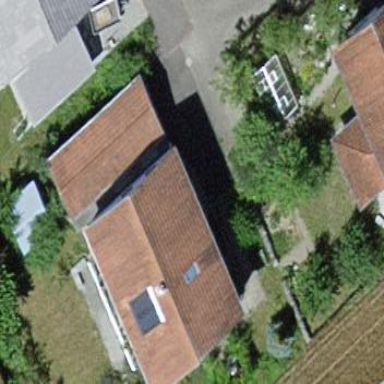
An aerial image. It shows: Building with tile roof.